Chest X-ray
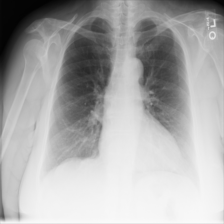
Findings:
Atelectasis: negative
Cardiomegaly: negative
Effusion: negative
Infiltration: positive
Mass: negative
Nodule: negative
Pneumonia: negative
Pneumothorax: negative
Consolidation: negative
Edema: negative
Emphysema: negative
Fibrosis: negative
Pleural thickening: negative
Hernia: negative